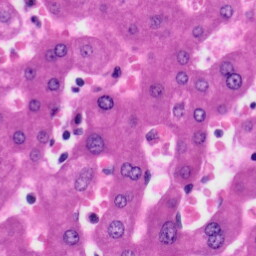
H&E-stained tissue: Liver